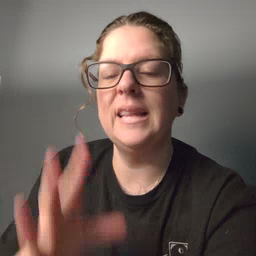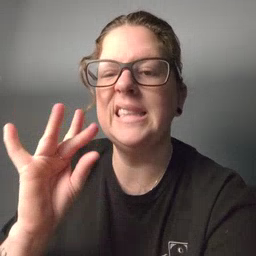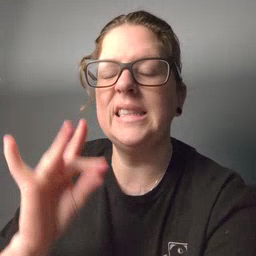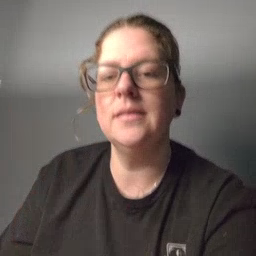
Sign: sticky